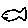
Label: fish